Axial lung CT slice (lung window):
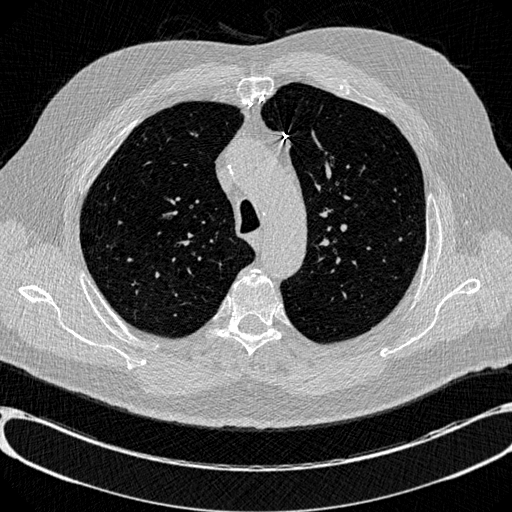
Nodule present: no